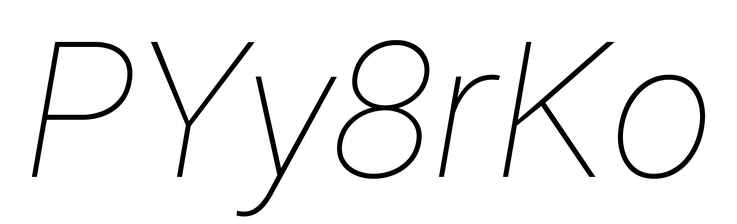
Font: Roboto-Italic_Thin_Italic